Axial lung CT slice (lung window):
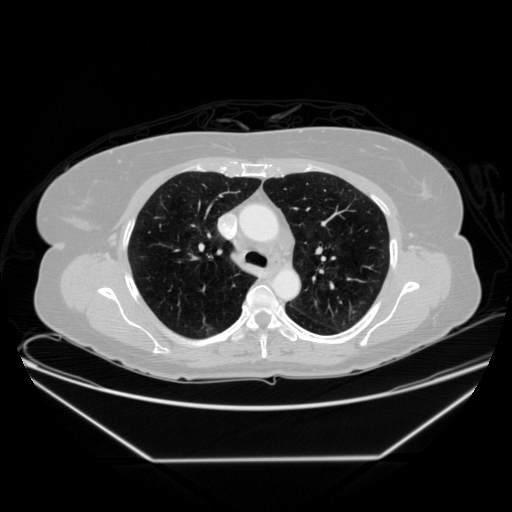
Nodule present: no